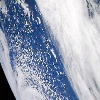
Label: cloud